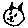
Label: cat